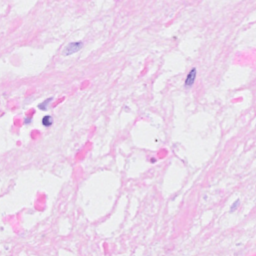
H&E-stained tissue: Breast